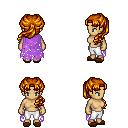
a pixel art fantasy rpg character, female body template, human, tanned skin, maroon tattered cape, white pants, dark blonde princess hairstyle, brown slippers, four views (front, back, left, right), 2x2 character sprite sheet, small pixel art, hard edges, no anti-aliasing